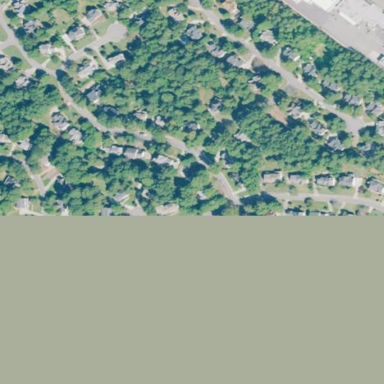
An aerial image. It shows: Single-family residential area in neighborhood setting.